Field crop: maize
Growth stage: 2
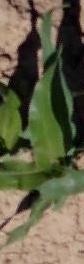
Species: maize